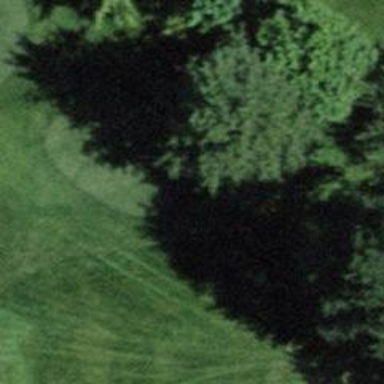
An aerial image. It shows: Golf tee on grassy land.